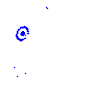
Particle: electron